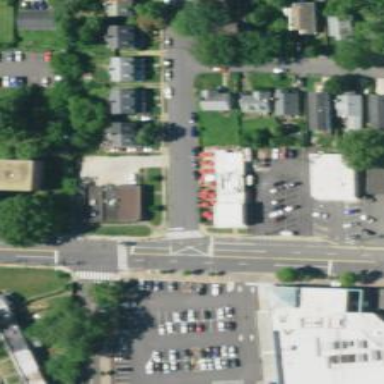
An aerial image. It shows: Retail area.